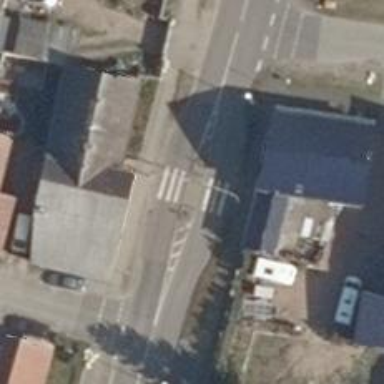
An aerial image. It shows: Marked zebra crossing with island.